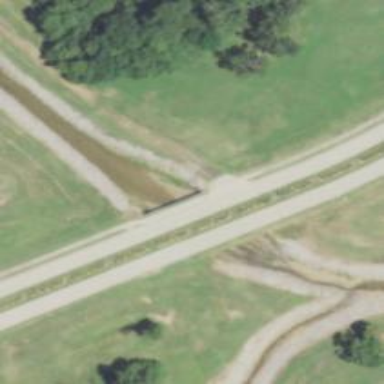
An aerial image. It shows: Tertiary road passing over bridge.